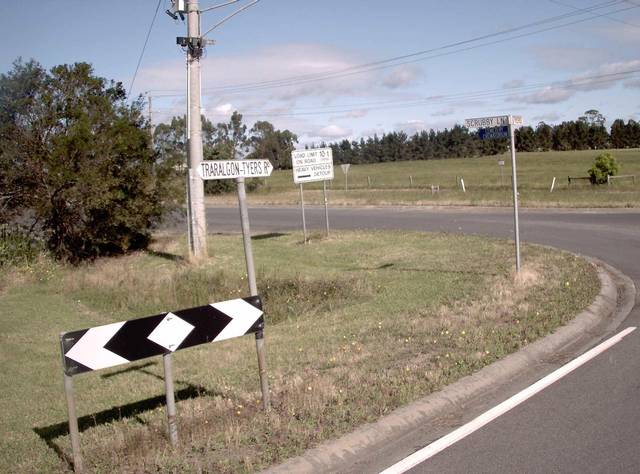
Region: Australia
Coordinates: -38.182, 146.5